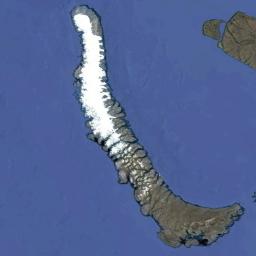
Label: island